Question: I previously had some version of TortoiseSVN 1.7 and I wanted to install a plugin for VS2012 in order to have SVN integrated, so far so good.
My problem is that after installing this plugin I was prompt to update my SVN version to 1.8 (latest). I did so, and after the installation was done I was prompt again to "Upgrade my Working Directory". I couldn't find this option anywhere in the contextual menu, so I went in the command line in the specified working dir and typed:
'''
svn upgrade
'''
It didn't crash, but it didn't displayed anything either, so I figured I was good to go. Now my contextual menu only has this:

And now I can't go back to having the "standard menu" with Update, Commit, ...
I've tried a brand new checkout but it won't change anything, and if I click the "SVN Upgrade working copy" button, nothing happens... everything stays the same.
I've honestly run out of idea (I've been at it all afternoon) and don't know what to try now.
Thanks
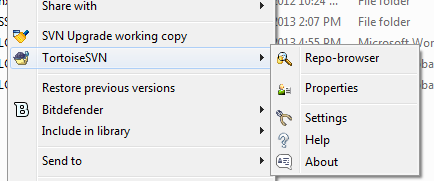
Answer: It sounds like you have multiple instances of Subversion installed. (Tortoise has the SVN libraries compiled in.)
From the command prompt type 'svn --version' What does that show?
If you type 'svn upgrade' from the command prompt what does that show? Depending on the size of your working copy, this can take a while.
How did you check out the working copy? It really sounds like your svn binaries are out of date and the plugin is using the latest version.